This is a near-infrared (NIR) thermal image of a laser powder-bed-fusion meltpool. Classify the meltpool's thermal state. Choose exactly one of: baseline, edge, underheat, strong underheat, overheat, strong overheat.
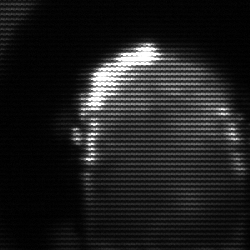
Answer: baseline